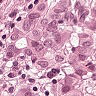
Metastatic tissue present: yes